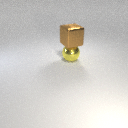
large brown metal cube above large yellow metal sphere